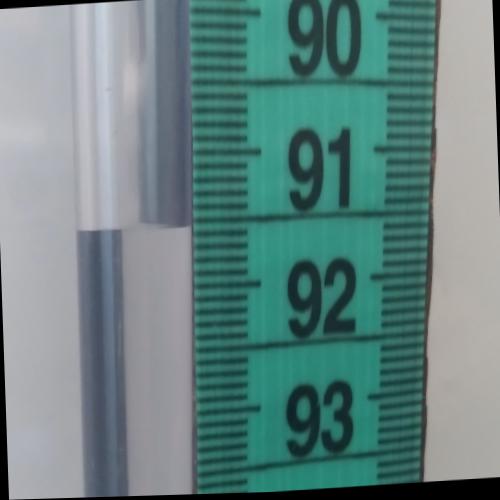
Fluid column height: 91.6 cm